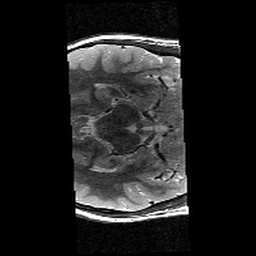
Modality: T2w
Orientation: axial
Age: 12
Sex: female
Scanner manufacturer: siemens
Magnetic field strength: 3 T
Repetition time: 9.23 s
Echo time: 0.067 s